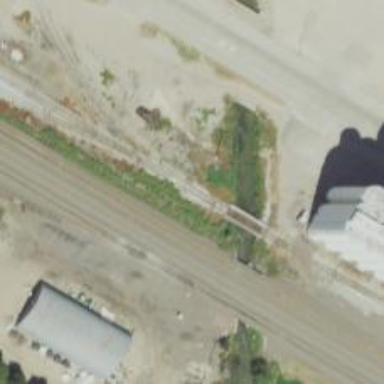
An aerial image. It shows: Railway siding with rails.